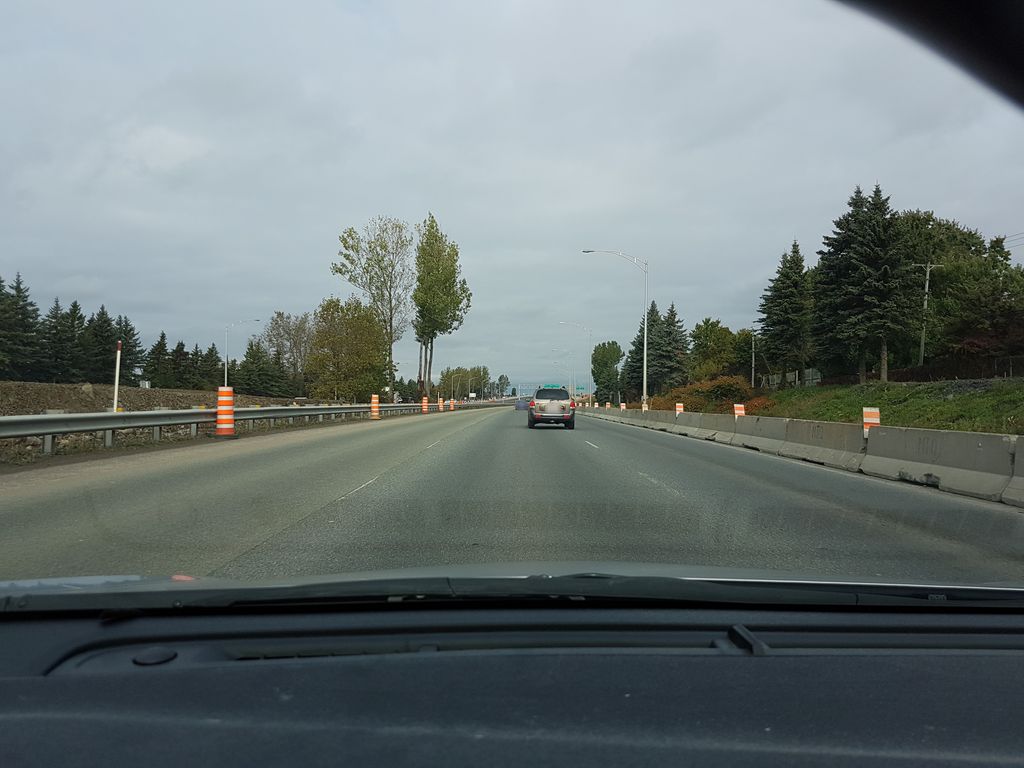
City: quebec_city